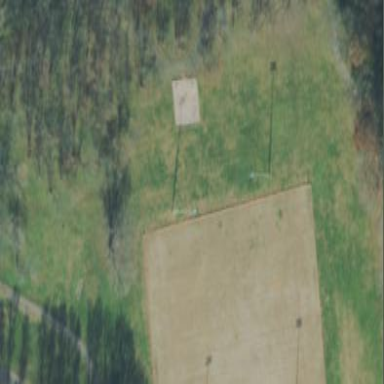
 suitable for soccer and American football."